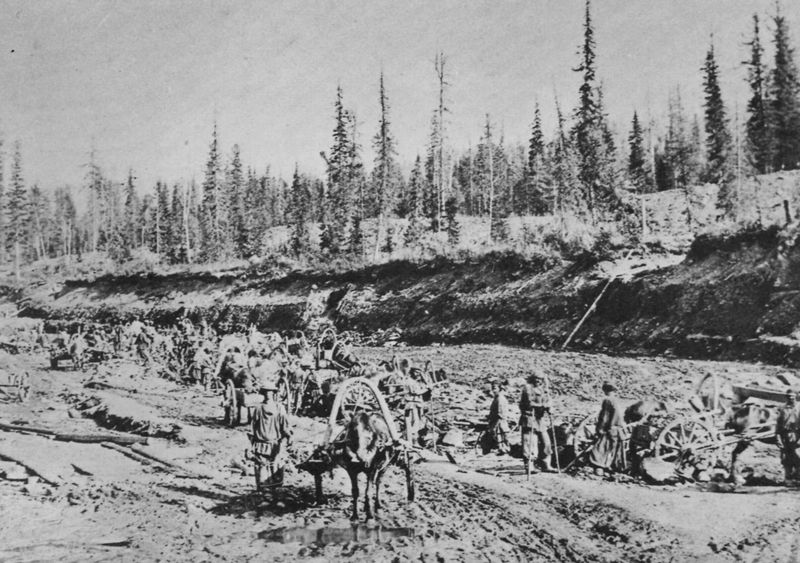
Titel: Goldförderstätten im Ural
Künstler: Russischer Photograph
Standort: Helsinki
Institution: Suomen Kansallismuseo
Schlagwörter: baum, dunkel, himmel, mann, schatten, wasser, weiß, bäume, fluss, frauen, landschaft, menschen, ufer, frau, grau, hell, licht, männer, schwarz, straße, gras, weg, menge, arm, stehen, tot, bild, erde, feld, stamm, vieh, gebüsch, sonne, boden, wald, arbeit, bauern, esel, karren, pferd, pferde, räder, stock, magd, stab, abhang, acker, arbeiten, ernte, feldarbeit, russland, spuren, transport, trocken, hang, zug, amerika, droschke, kutsche, arbeiter, figuren, rad, wagen, böschung, tannen, krieg, schlacht, stämme, soldaten, bauer, foto, fotografie, photographie, karawane, kante, dürr, heiss, flussbett, asien, schwarz weiss, stich, reihe, deichsel, schlamm, tanne, menschenmenge, armee, heer, marsch, photo, rodung, karg, reise, fuhre, fichten, tannenwald, graben, nadelwald, wipfel, treck, joch, pflug, bau, schaufel, knecht, fuhrwerk, landarbeiter, matsch, saat, pferdewagen, kummet, spurrillen, waldarbeiter, siedler, aufmarsch, karavane, troß, sibirien, strassenbau, abtragen, eselkarren, pilgrims, rohdung, steinburch, schützengraben, schneiße, abtragung